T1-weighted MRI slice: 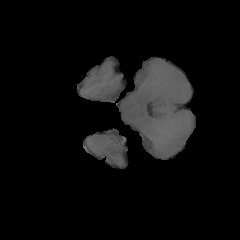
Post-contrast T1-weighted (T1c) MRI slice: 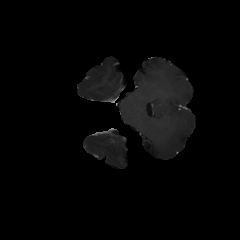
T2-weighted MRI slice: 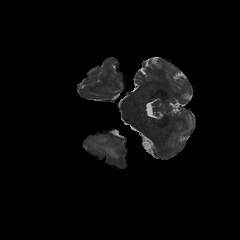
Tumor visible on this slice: yes